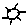
Label: sun